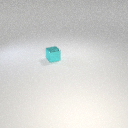
small cyan metal cube